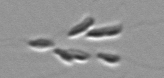
Label: Dinobryon